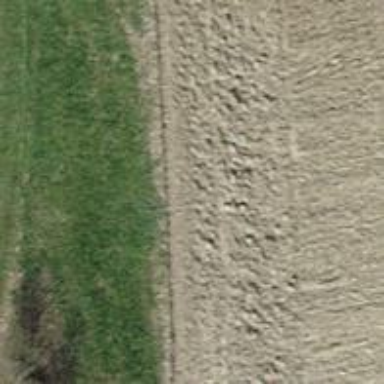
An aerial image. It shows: Compacted track road with grade3 tracktype.